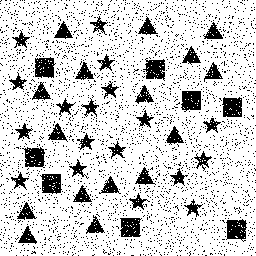
Squares: 8
Triangles: 16
Stars: 18
Total shapes: 42